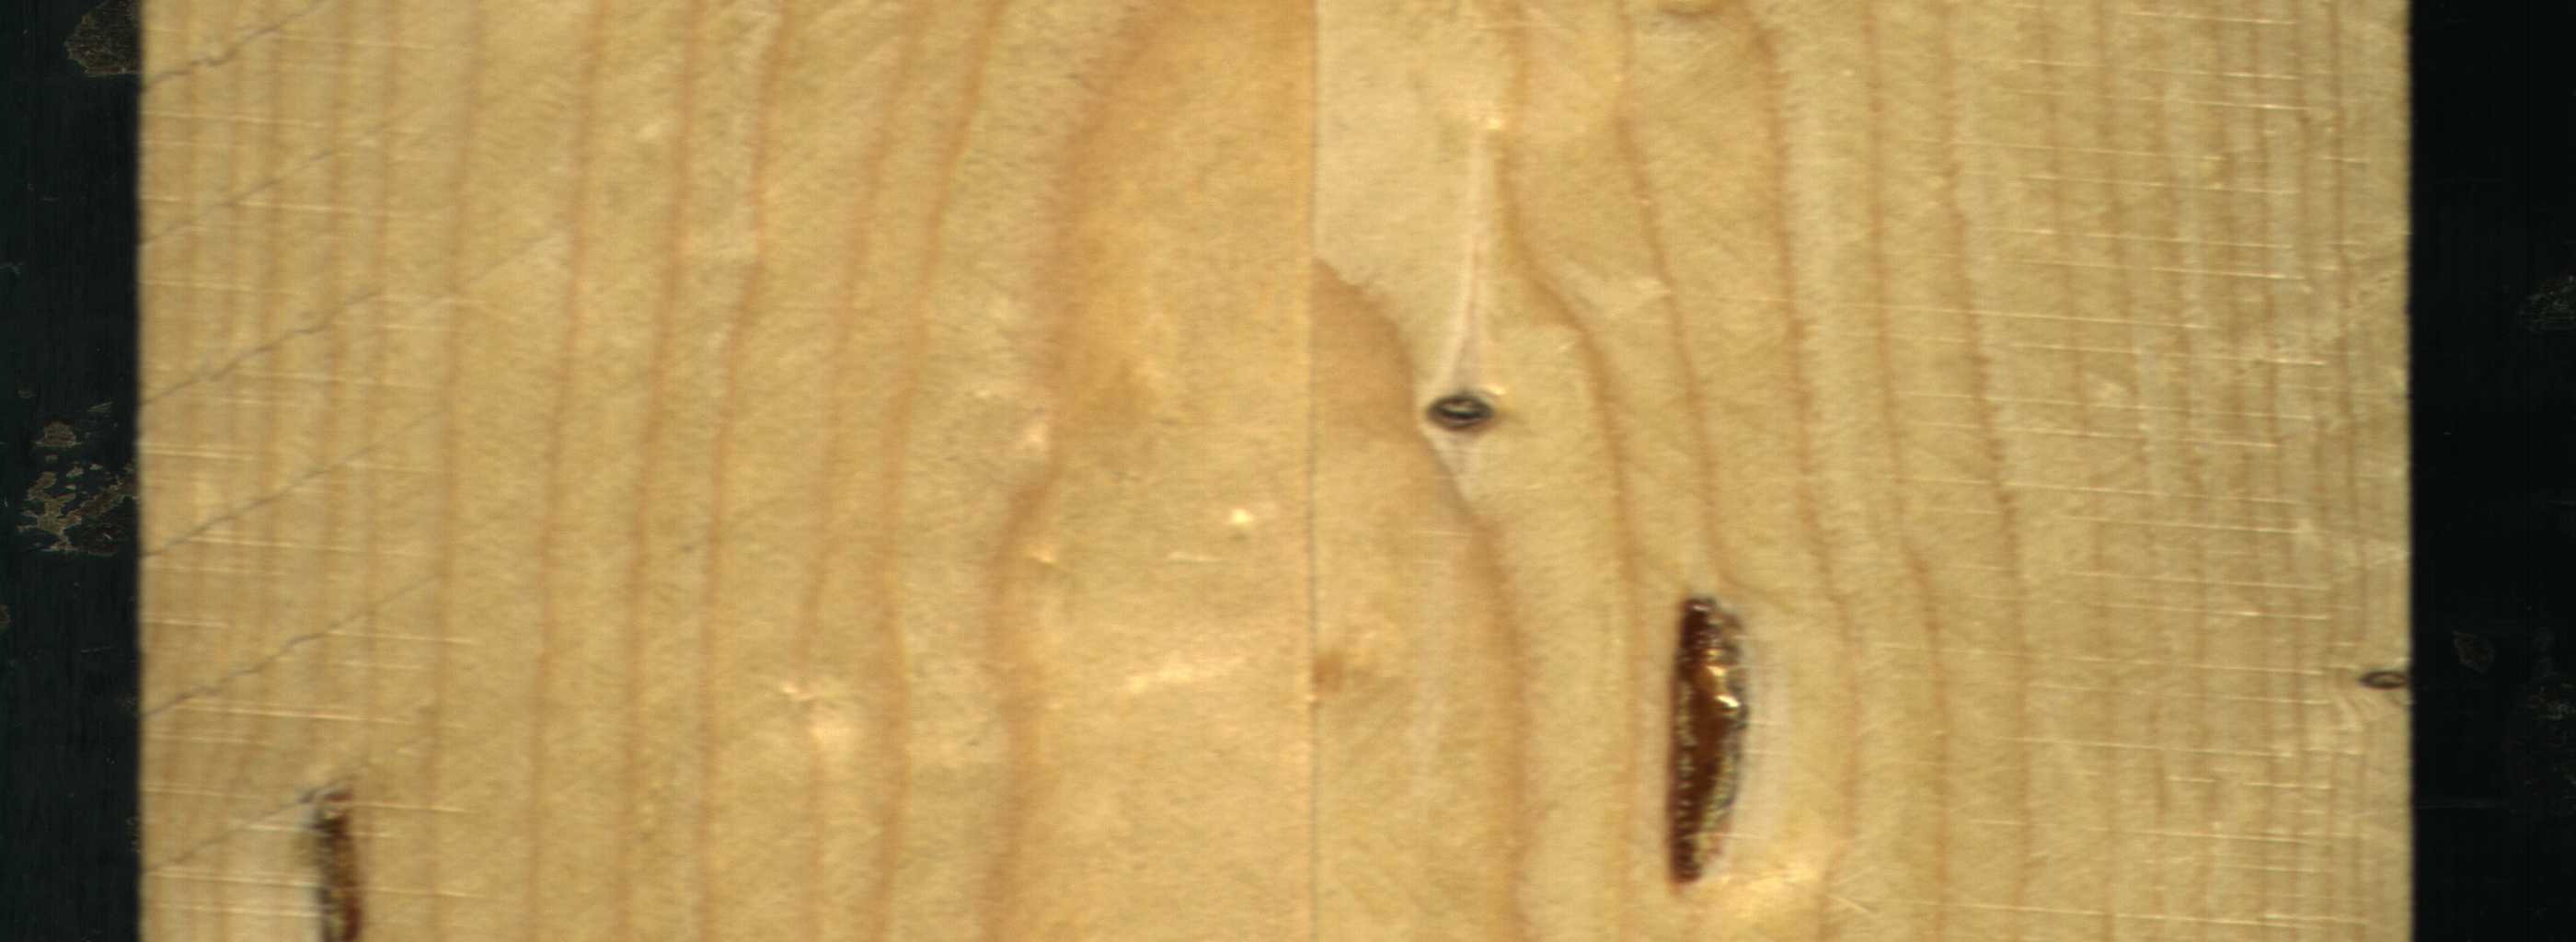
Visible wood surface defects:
resin
resin
Dead_Knot
Dead_Knot